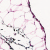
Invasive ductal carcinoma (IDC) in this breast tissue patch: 0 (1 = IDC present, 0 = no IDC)